Question: I'm attempting to plot multiple xyerrorlines on a single Gnuplot 5.2 plot. I've discovered xyerrorlines inherits the errorbar line properties (linewidth, dashtype) for any line that has a title specified.
Do I have a syntax issue?
The attached MWE draws two simple lines - one with a title specified, and one without. You can see the one with notitle displays according to its own linewidth and dashtype, while the one with a title seems to inherit linewidth and dashtype from the "set errorbars" line (line 2).
'''
set terminal windows color enhanced "Ariel" 8 close
set errorbars 5 linewidth 2 dashtype 1
set xrange[0:5]
set yrange[0:20]
set xlabel "X Values"
set ylabel "Y Values"
plot '-' with xyerrorlines linecolor rgbcolor "#B2B2B2" pointtype 2 pointsize 4 linewidth 4 dashtype 3 title 'Method 1','-' with xyerrorlines linecolor rgbcolor "#000000" pointtype 2 pointsize 2 linewidth 4 dashtype 4 notitle
1 1 0.1 0.5
2 4 0.1 0.5
3 9 0.1 0.5
4 16 0.1 0.5
e
1 2 0.1 0.5
2 6 0.1 0.5
3 11 0.1 0.5
4 18 0.1 0.5
e
'''
Which results in the following plot:

Removing the line:
'''
set errorbars 5 linewidth 2 dashtype 1
'''
Enables independent linewidth and dashtype settings for each line with a title, but the errorbars inherit those properties, which I don't want. I want to set separate line and dash styles for the errorbars and lines (as implied in the manual, page 128.)
This behavior is duplicated in the postscript terminal as well. I've not tested any other terminals.
I am using Gnuplot version 5.2 patch level 7.
Thank you,
-Ryan
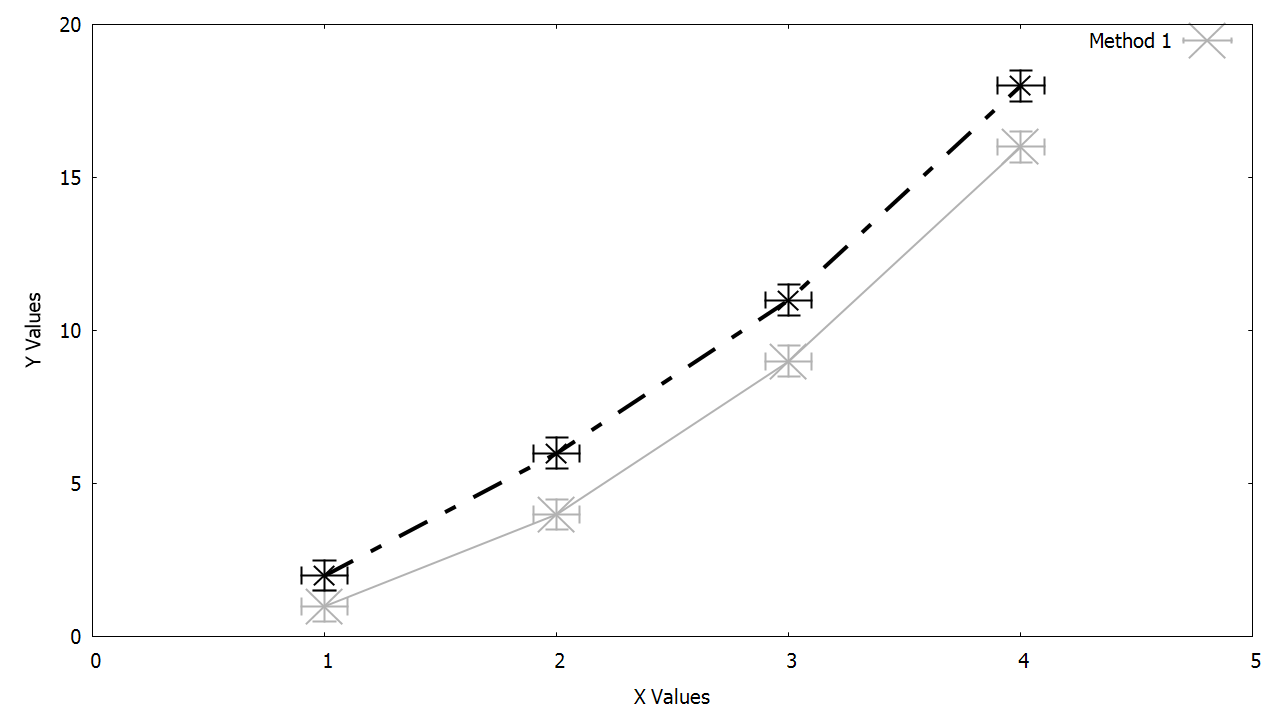
Answer: The error seems to be triggered by a combination of non-blank title and plot style xyerrorlines. I don't think the setting of errorbar properties per se affects this. I will look into the underlying cause of the bug, but meanwhile here is a work-around:
'''
$D1 << EOD
1 1 0.1 0.5
2 4 0.1 0.5
3 9 0.1 0.5
4 16 0.1 0.5
EOD
$D2 << EOD
1 2 0.1 0.5
2 6 0.1 0.5
3 11 0.1 0.5
4 18 0.1 0.5
EOD
set errorbars 5 linewidth 2 dashtype 1
plot $D1 with xyerrorlines lc rgbcolor "#B2B2B2" pt 2 ps 4 lw 4 dt 3 notitle, $D2 with xyerrorlines lc rgbcolor "#000000" pt 2 ps 2 lw 4 dt 4 notitle, keyentry with xyerrorlines lc rgbcolor "#B2B2B2" pt 2 ps 4 lw 4 dt 3 title "Method 1",keyentry with xyerrorlines lc rgbcolor "#000000" pt 2 ps 2 lw 4 dt 4 title "Method 2"
'''
The trick is to first plot the desired data with no title so that the bug is avoided, then create corresponding key entries using a title but no data. The "keyentry" plot component is relatively new but it is present in version 5.2.7.
<URL>